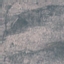
Land use / land cover: HerbaceousVegetation